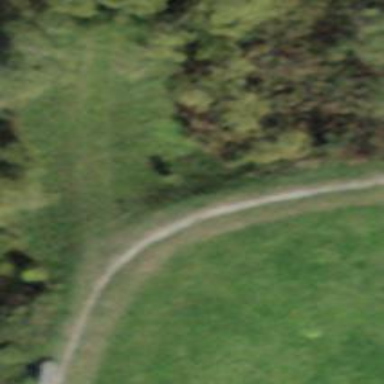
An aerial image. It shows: Footway with surface of pebblestone.